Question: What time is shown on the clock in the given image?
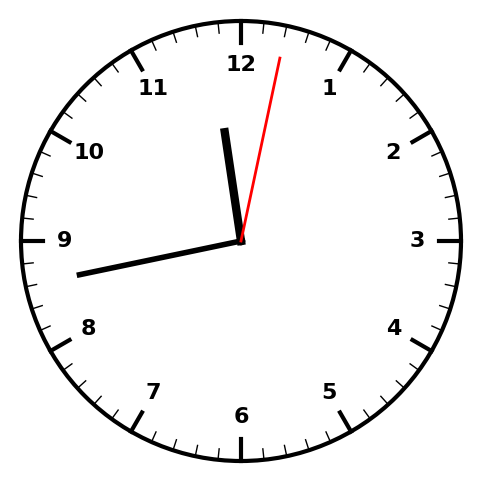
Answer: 11:43:02